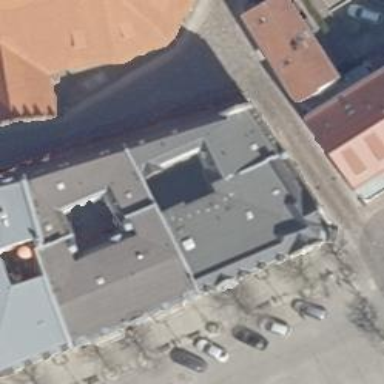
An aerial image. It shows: Building.